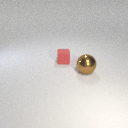
small red rubber cube behind large brown metal sphere